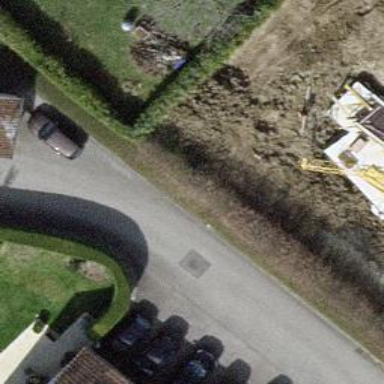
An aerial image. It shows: Asphalt road in residential area.